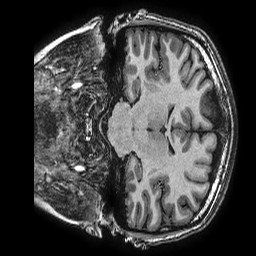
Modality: T1w
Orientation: coronal
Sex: female
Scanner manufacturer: ge
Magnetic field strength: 3 T
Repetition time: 0.0077 s
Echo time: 0.003436 s